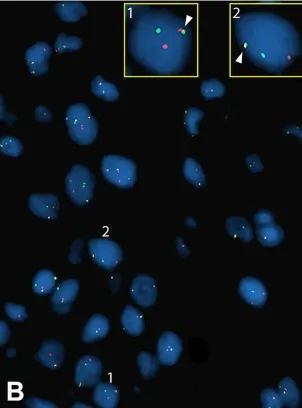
Fluorescence in Situ Hybridization (FISH). In the inset, a magnified cell nucleus from the field shows a split probe on one chromosome (two distinctly separate orange and green dots) and an intact probe (arrow) on the other (fused orange and green signals); B - FISH analysis depicting NR4A3 (9q22.33-q31.1) gene rearrangement using another break-apart probe. The 5' segment of the probe is orange and the 3' segment is green. The arrows in the insets (1 & 2) point to the intact gene on one chromosome and a broken apart gene on the other chromosome.
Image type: pathology (fish)